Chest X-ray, PA view. Patient: 45 years old, sex F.
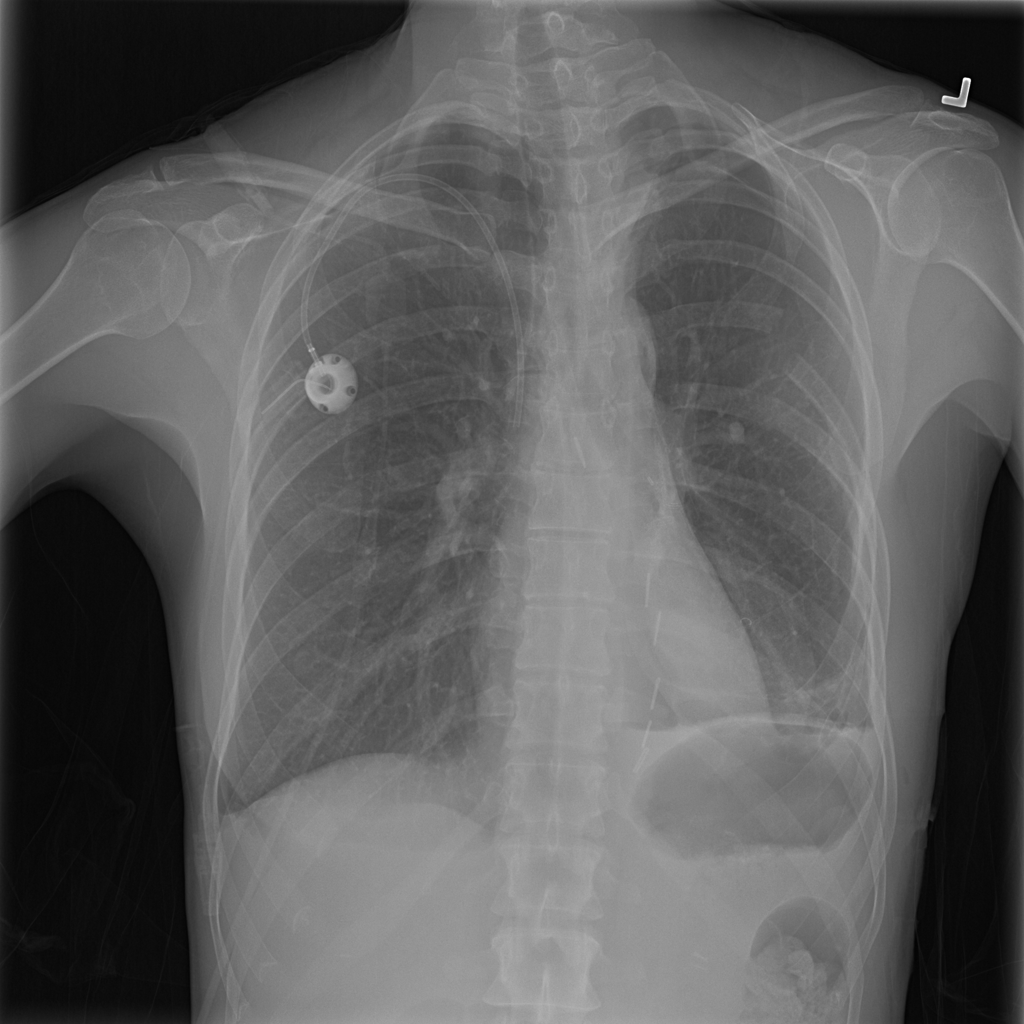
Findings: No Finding